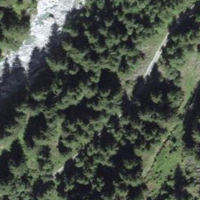
EUNIS habitat code: 43
Species observed at this site:
Parnassius apollo